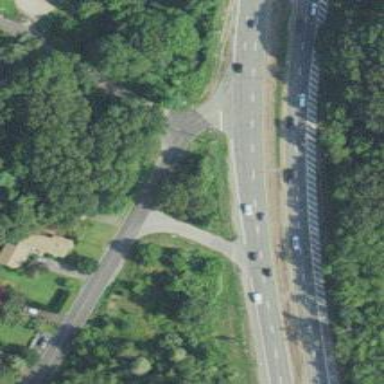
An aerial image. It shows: Trunk link highway with asphalt surface.